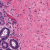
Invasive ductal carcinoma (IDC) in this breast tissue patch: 0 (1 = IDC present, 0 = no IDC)